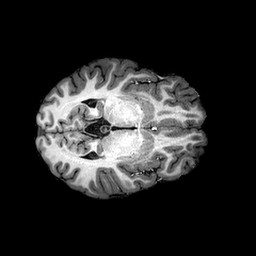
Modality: T1w
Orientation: axial